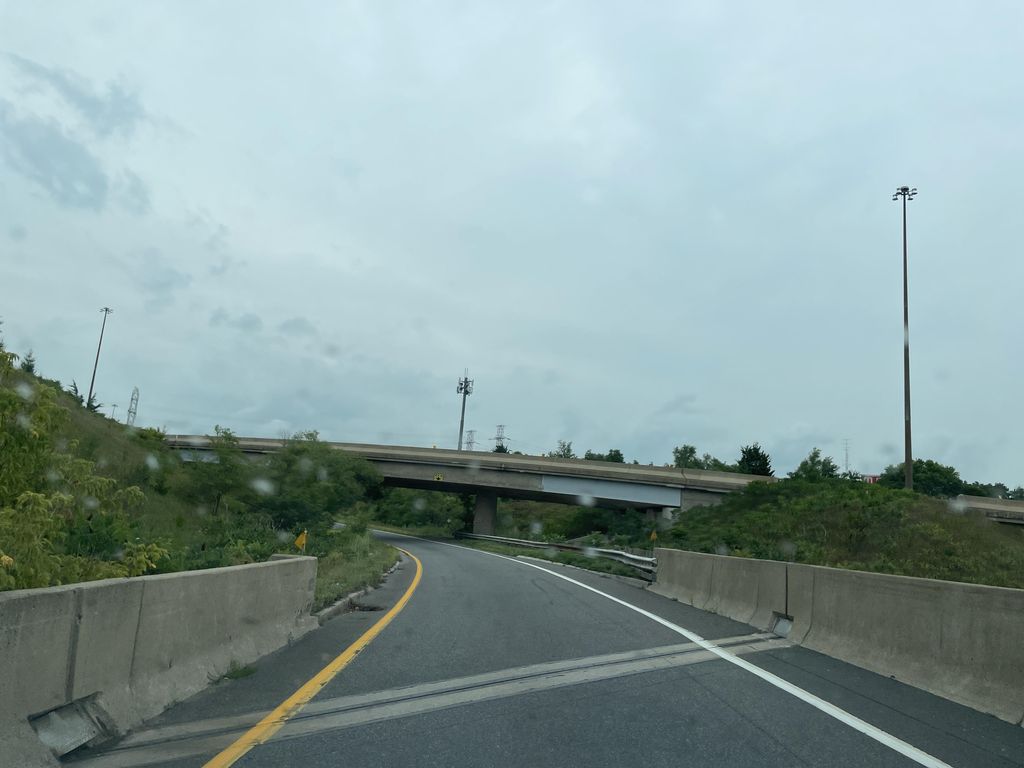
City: hamilton